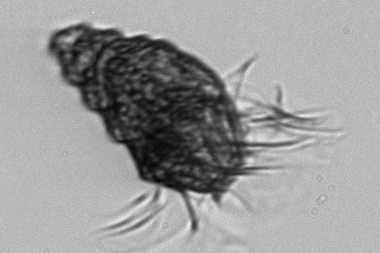
Label: Laboea_strobila